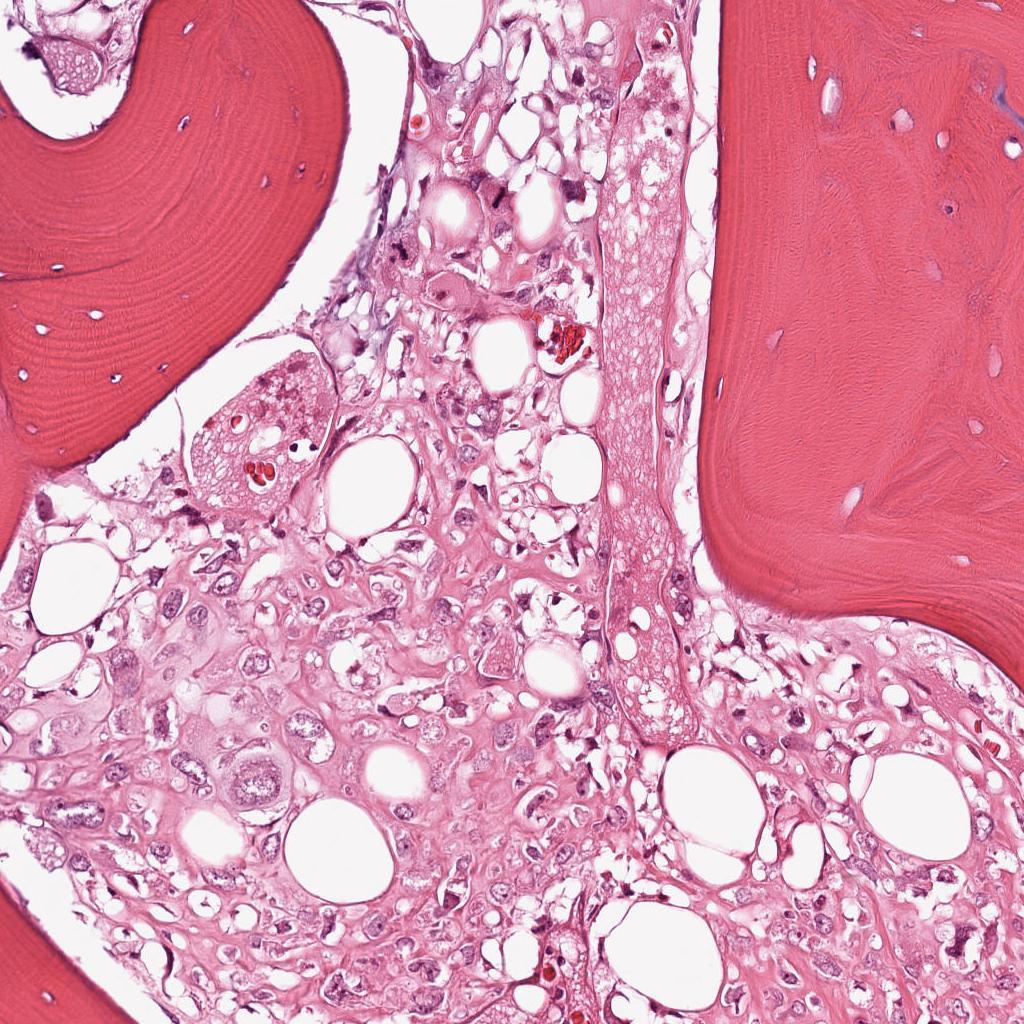
Label: Viable